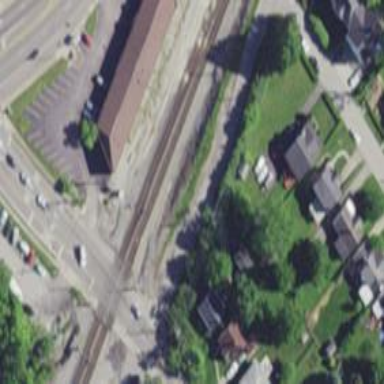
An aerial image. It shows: Railway crossover.